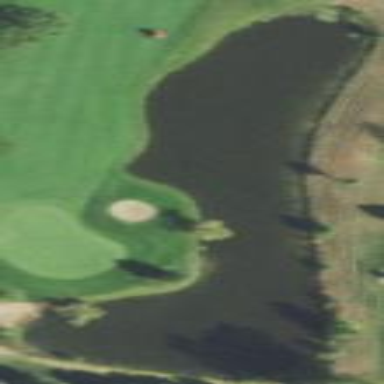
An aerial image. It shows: Water hazard on golf course. The hazard is natural water feature.